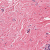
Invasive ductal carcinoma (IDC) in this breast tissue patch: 0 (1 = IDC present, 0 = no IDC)